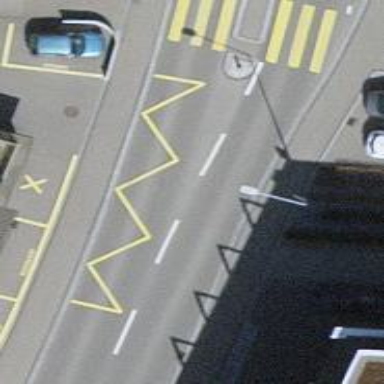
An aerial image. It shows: Bus stop with designated public transport stop position.